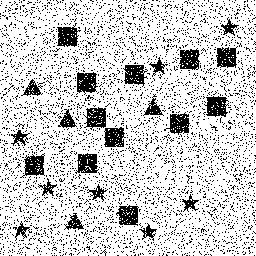
Squares: 12
Triangles: 4
Stars: 8
Total shapes: 24